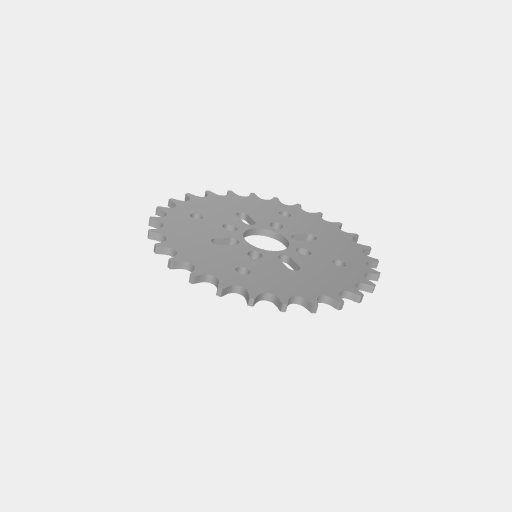
Part: HubMountAcetalSprocket26T